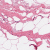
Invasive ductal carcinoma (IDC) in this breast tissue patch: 0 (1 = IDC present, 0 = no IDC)